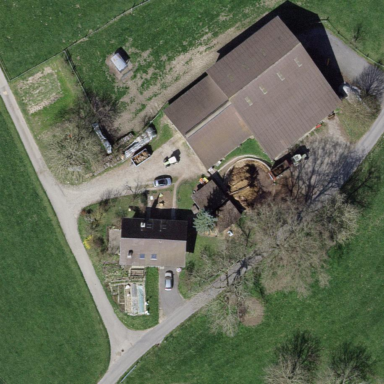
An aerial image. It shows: Farmyard area.